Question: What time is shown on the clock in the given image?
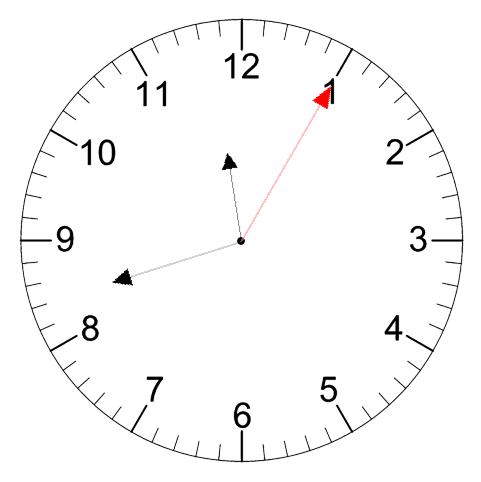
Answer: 11:42:05